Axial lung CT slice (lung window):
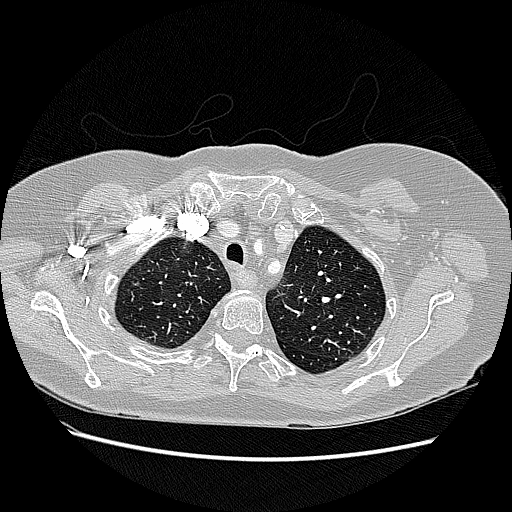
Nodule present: no